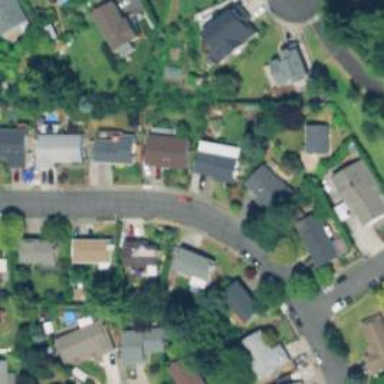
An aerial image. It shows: Residential road with sidewalk on the left side.